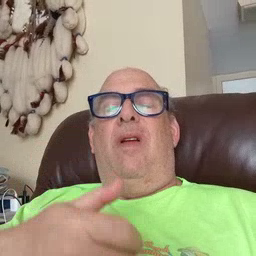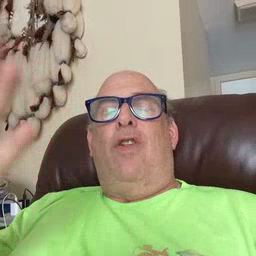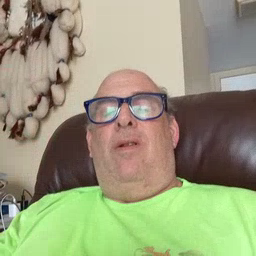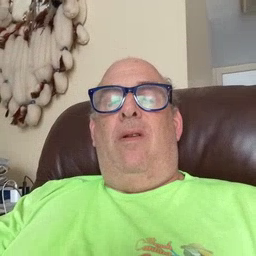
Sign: every